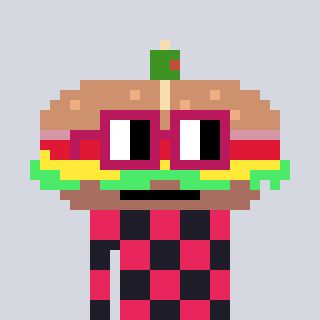
a pixel art character with square dark red glasses, a sandwich-shaped head and a grayscale-colored body on a cool background